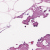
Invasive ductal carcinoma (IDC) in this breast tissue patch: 0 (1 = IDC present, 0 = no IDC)